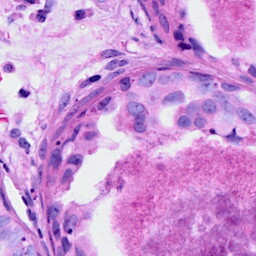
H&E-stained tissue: Breast